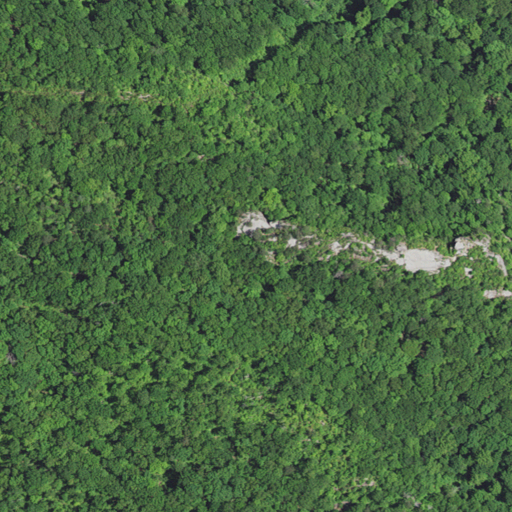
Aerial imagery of cliff(s) in Kentucky named Chain Rock containing deciduous forest and mixed forest